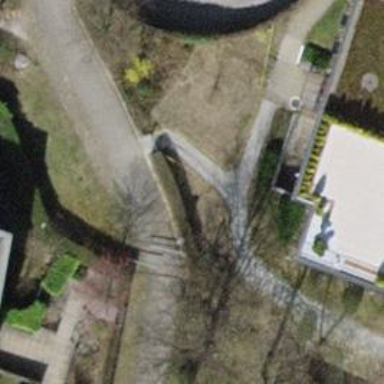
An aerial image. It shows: Swing gate.